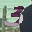
Label: 3